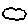
Label: cloud